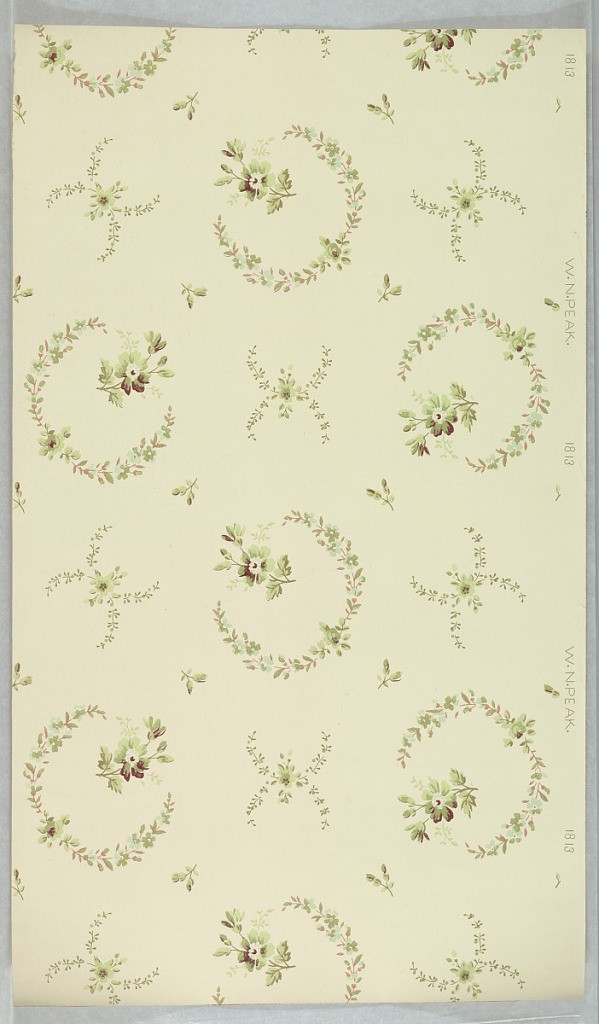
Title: Ceiling paper
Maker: W.N. Peak, Brooklyn, New York, 1880 - 1900
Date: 1905–1915
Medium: Machine-printed paper
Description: Floral wreaths with floral sprig at top center, alternates with arched floral sprigs with floral motif at join. Printed on light yellow ground.